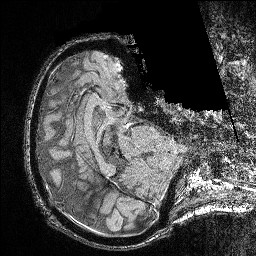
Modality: FLASH
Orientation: axial
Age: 25
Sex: male